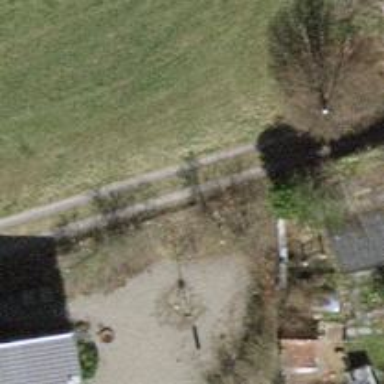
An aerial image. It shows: Urban area featuring tree as natural element.